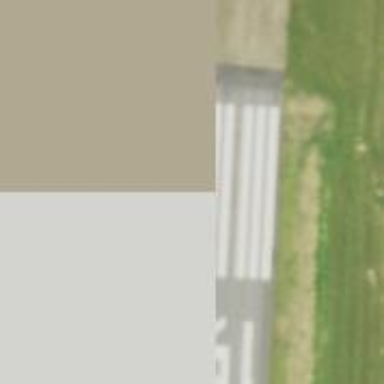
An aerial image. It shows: Asphalt runway at the airport.